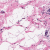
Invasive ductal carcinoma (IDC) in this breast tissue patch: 0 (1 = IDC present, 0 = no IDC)